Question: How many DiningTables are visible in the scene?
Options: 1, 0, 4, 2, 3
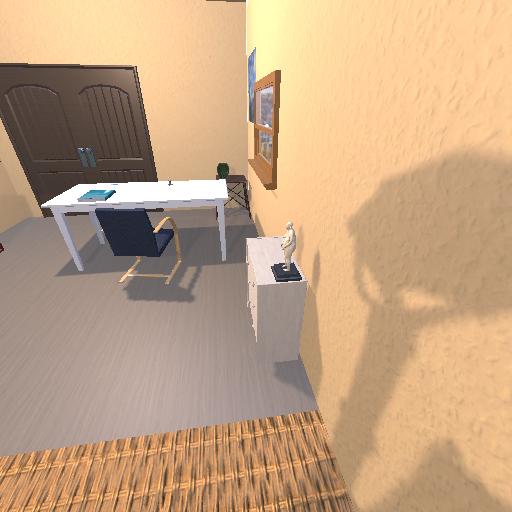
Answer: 1